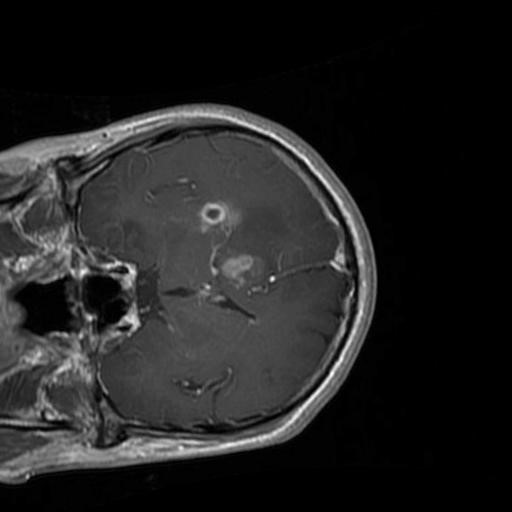
Label: brain_glioma